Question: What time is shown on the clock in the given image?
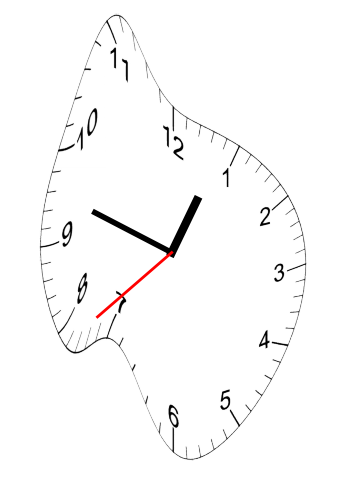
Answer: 12:47:38